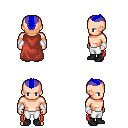
a pixel art fantasy rpg character, male body template, human, light skin, maroon cape, white pants, blue short mohawk hairstyle, white cloth bracers, black shoes, four views (front, back, left, right), 2x2 character sprite sheet, small pixel art, hard edges, no anti-aliasing